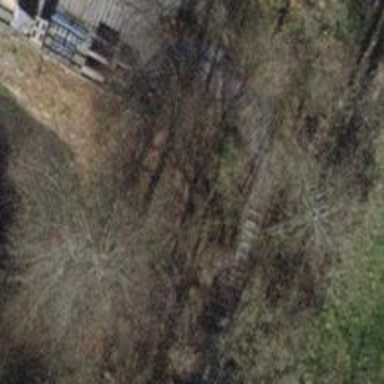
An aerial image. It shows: Steps on dirt road with ramp.